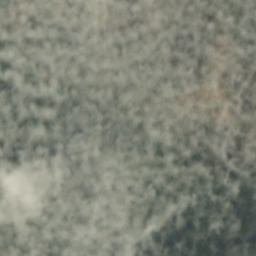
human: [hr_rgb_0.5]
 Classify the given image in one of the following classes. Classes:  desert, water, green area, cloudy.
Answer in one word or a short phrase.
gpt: cloudy